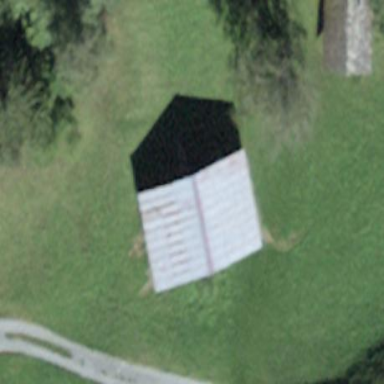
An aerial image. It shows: Rural barn.